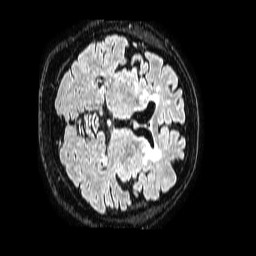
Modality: FLAIR
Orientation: axial
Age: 72
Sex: female
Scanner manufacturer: philips
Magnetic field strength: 1.5 T
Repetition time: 4.8 s
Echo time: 0.3 s